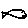
Label: fish